Question: I want to create an image of fixed size e.g. 612 by 612. I am using an image picker to select photos from my iphone. So in order to ensure that all the photos fit to the 612 by 612 size without distortion, I am using the following method to re-scale the photo so that they conform to the size of 612 by 612. However as a result, blank spaces might be created in the final image. (see example below)
I am using the following code to scale my image (of fixed size 612 by 612)
'''
//Scale the image to fit to imageview
UIImage *image = [self scaleImage:img toRectSize:CGRectMake(0, 0, 612, 612)];
//Method to scale image
- (UIImage *)scaleImage:(UIImage *)img toRectSize:(CGRect)screenRect
{
UIGraphicsBeginImageContext(screenRect.size);
float hfactor = img.size.width / screenRect.size.width;
float vfactor = img.size.height / screenRect.size.height;
float factor = MAX(hfactor, vfactor);
float newWidth = img.size.width / factor;
float newHeight = img.size.height / factor;
float leftOffset = (screenRect.size.width - newWidth) / 2;
float topOffset = (screenRect.size.height - newHeight) / 2;
CGRect newRect = CGRectMake(leftOffset, topOffset, newWidth, newHeight);
[img drawInRect:newRect blendMode:kCGBlendModePlusDarker alpha:1];
UIImage *newImage = UIGraphicsGetImageFromCurrentImageContext();
UIGraphicsEndImageContext();
return newImage;
}
'''
As mentioned, as the image is sometimes not a full square, I get a result like what you see below:

How can I feel up the white spaces in the image with black color?
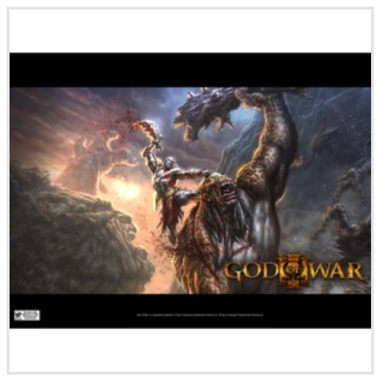
Answer: One way is to set the 'backgroundColor' of to 'blackColor'.
Another way is to fill the rect with while you scale the image.
'''
- (UIImage *)scaleImage:(UIImage *)img toRectSize:(CGRect)screenRect {
...
CGRect newRect = CGRectMake(leftOffset, topOffset, newWidth, newHeight);
// Fill the original rect with black color
CGContextRef context = UIGraphicsGetCurrentContext();
CGContextSetFillColorWithColor(context, [[UIColor blackColor] CGColor]);
CGContextFillRect(context, screenRect);
[img drawInRect:newRect blendMode:kCGBlendModeNormal alpha:1];
...
}
'''
Note that the 'blendMode' in method is set to 'kCGBlendModeNormal'. If you set some other blend modes you will get undesired results. For example, if you set the blend mode to and fill the rect with then the entire image will become black.